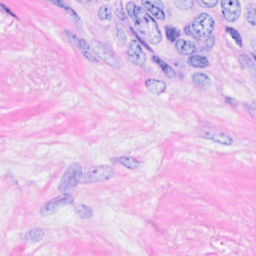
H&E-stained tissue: Breast